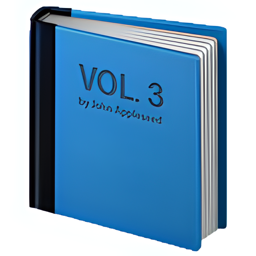
Name: blue book
Emoji: 📘
Group: Objects
Sub-group: book-paper